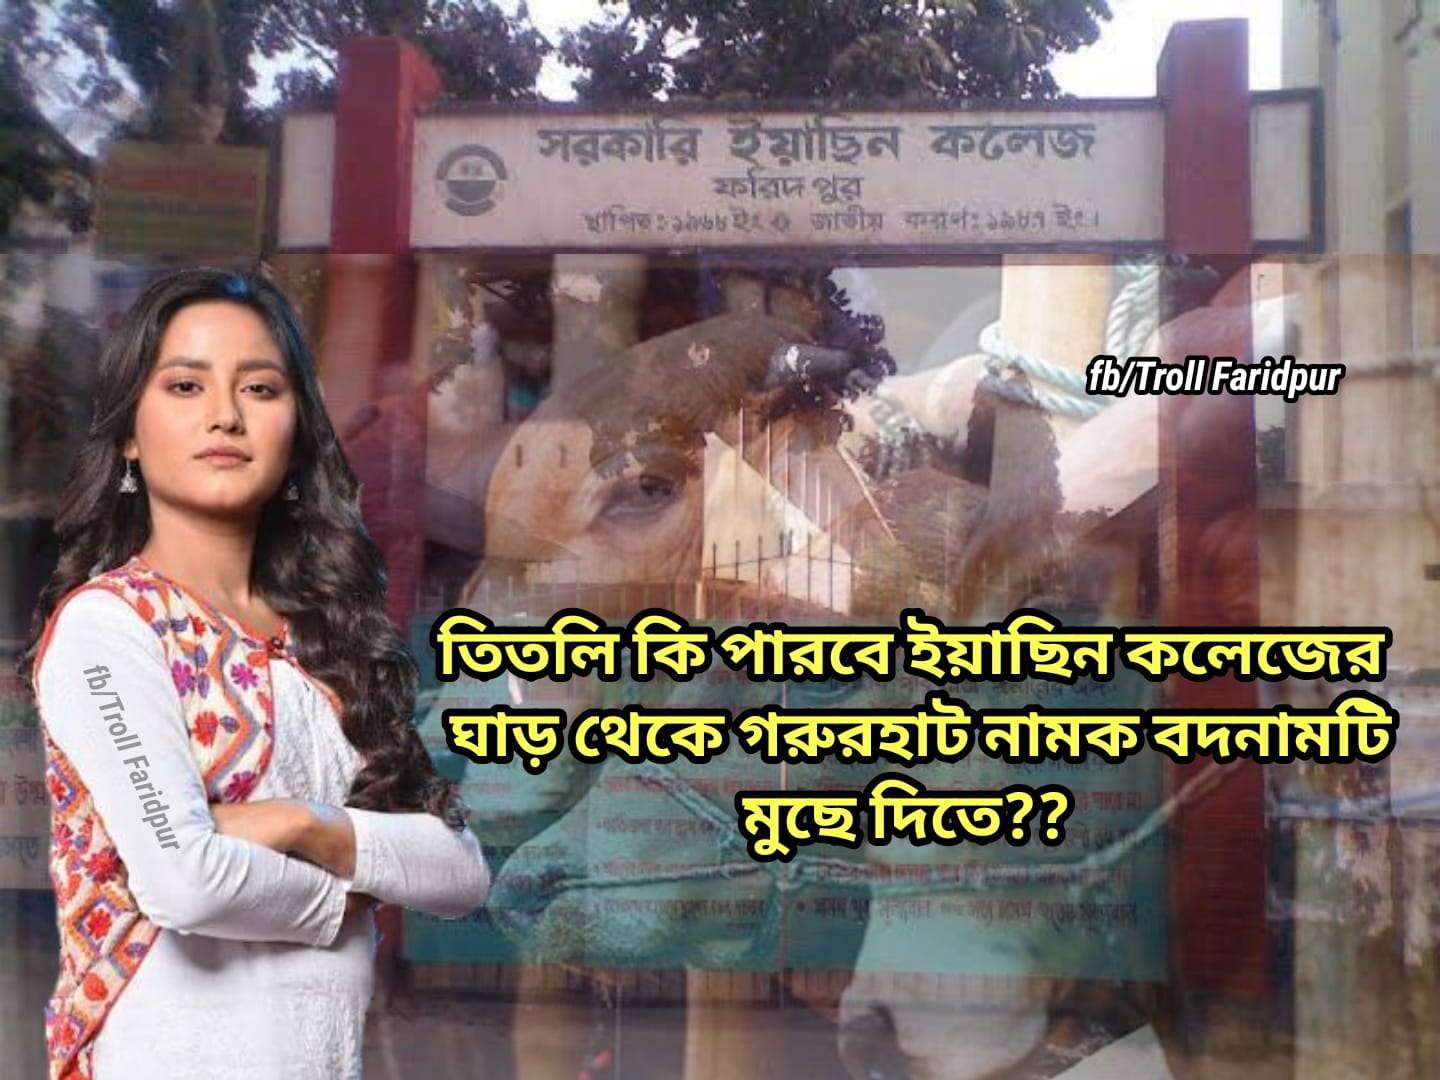
Caption: তিতলি কি পারবে ইয়াছিন কলেজের ঘাড় থেকে গরুরহাট নামক বদনামটি মুছে দিতে  ??
Label: non-hate